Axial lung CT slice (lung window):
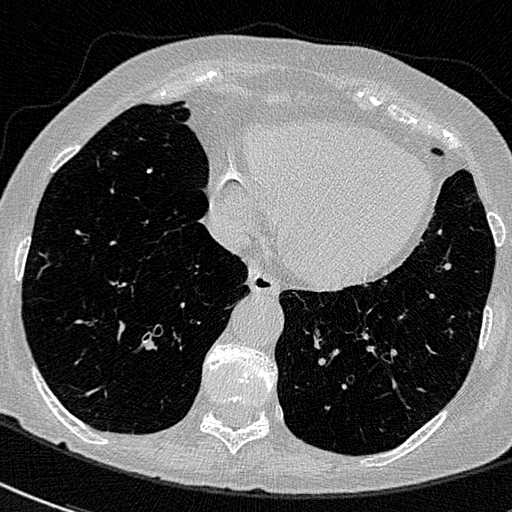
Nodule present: no